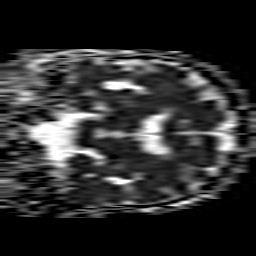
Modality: ADC
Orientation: coronal
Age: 74
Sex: male
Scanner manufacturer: philips
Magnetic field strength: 1.5 T
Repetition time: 5.195 s
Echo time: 0.07843 s